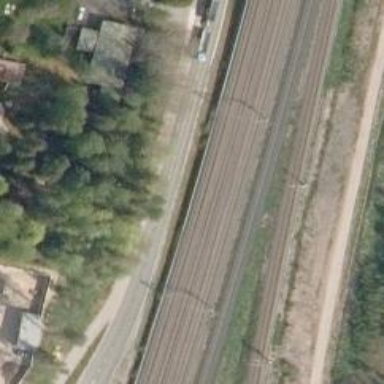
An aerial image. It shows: Asphalt track designated as cycleway.